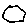
Label: hexagon